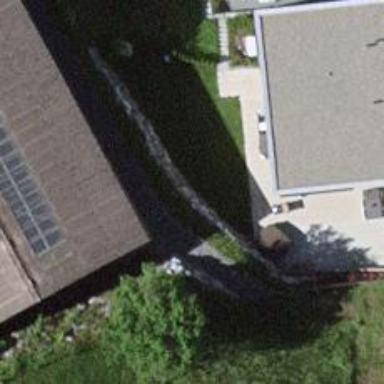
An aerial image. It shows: Retaining wall.